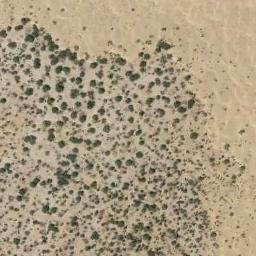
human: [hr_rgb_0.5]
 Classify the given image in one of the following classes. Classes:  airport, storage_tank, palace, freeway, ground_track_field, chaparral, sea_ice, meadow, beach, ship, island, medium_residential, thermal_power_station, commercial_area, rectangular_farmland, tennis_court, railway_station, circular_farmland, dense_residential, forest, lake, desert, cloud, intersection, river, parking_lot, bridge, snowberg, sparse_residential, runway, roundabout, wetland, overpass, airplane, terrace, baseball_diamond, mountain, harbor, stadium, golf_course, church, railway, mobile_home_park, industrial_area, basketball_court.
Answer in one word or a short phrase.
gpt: chaparral